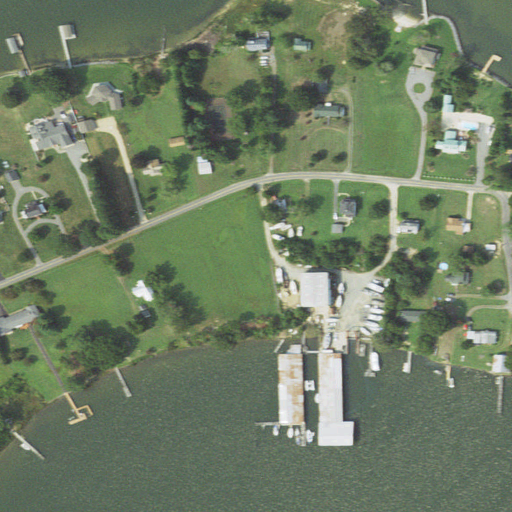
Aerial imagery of cape in Virginia named Harryhogan Point containing open water, open development, cultivated crops, shrub, low intensity development, barren land, high intensity development, medium intensity development, herbaceous wetlands, woody wetlands, and evergreen forest